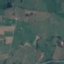
Land use / land cover class: Pasture